Interaction volume radius: 10 \u00c5
Interaction volume height: 40 \u00c5
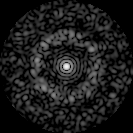
Disorder parameter: 0.83